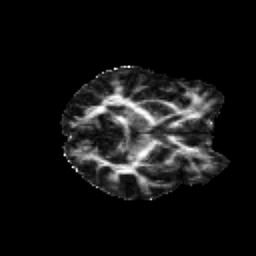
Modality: FA
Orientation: axial
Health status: healthy
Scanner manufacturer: siemens
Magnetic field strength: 3 T
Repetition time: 12 s
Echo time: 0.092 s